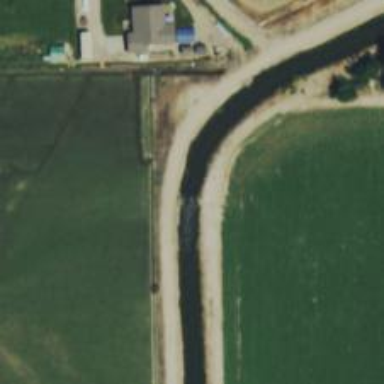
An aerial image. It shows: Canal.